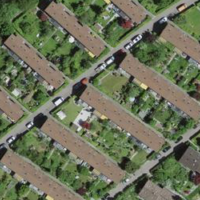
EUNIS habitat code: 54
Species observed at this site:
Trifolium repens